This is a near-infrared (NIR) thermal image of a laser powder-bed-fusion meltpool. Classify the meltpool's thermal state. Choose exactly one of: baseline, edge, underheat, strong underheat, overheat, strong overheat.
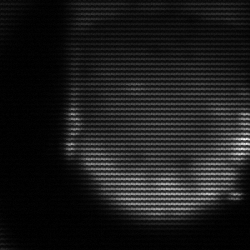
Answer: edge